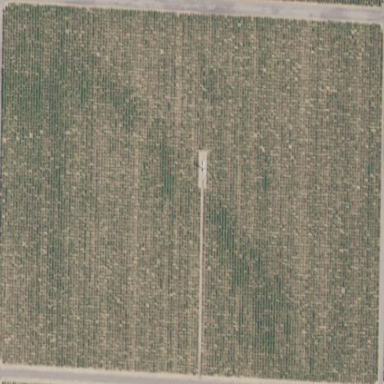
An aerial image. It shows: Vineyard growing grapes.